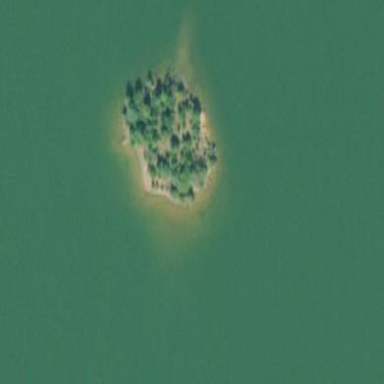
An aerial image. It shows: Island.